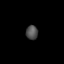
Tissue: lung
Cell type: Others
Senescence score: 0.2255
Nuclear area (px): 166
Mean DAPI intensity: 79.331